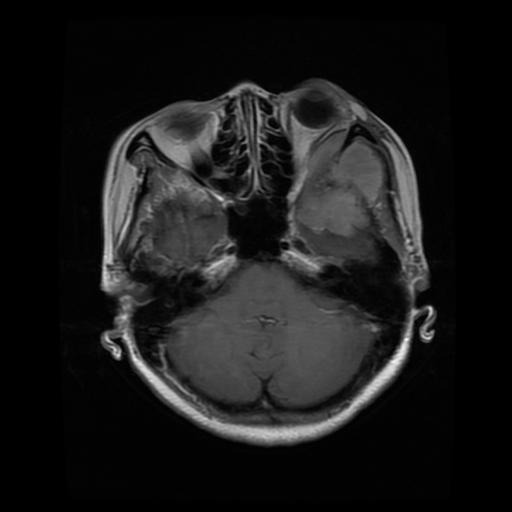
Label: meningioma